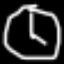
Label: clock